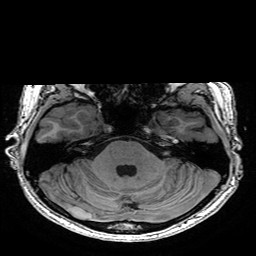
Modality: T1w
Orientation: coronal
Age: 22
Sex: male
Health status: healthy
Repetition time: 2.53 s
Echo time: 0.0034 s